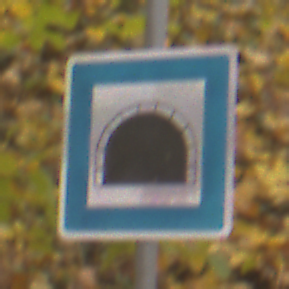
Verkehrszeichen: Tunnel
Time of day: MorningAfternoon
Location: Outdoor (Nature)
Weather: Overcast
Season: Autumn
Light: Natural